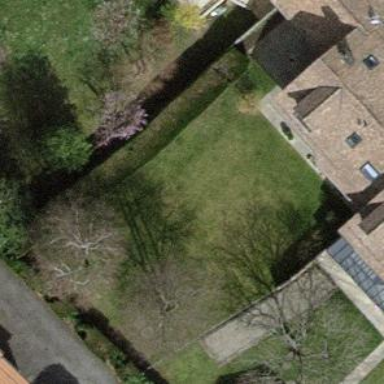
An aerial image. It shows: Garden surrounded by fence.